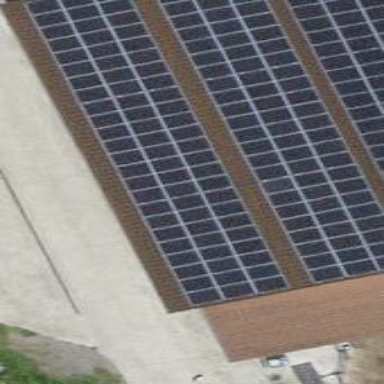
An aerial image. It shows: Solar power generator using photovoltaic method with solar photovoltaic panel types.